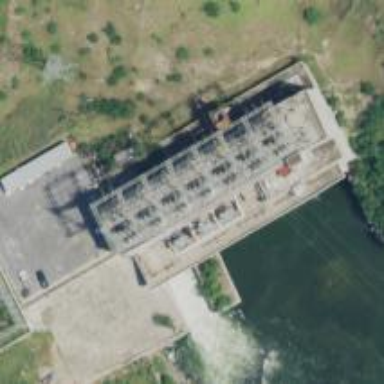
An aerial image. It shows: Hydro power generator.